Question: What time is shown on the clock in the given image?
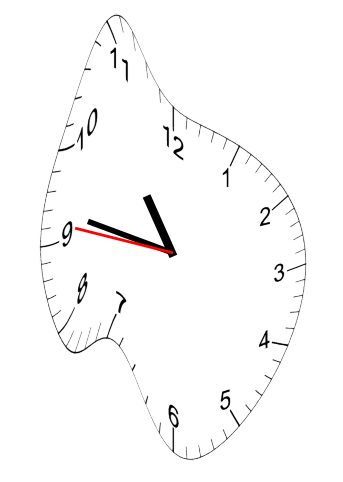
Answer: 10:46:46